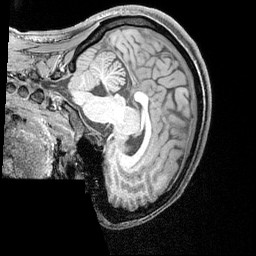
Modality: T1w
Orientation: sagittal
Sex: female
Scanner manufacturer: siemens
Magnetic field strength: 3 T
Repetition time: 2.3 s
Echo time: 0.00226 s